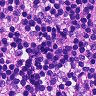
Metastatic tissue present: no